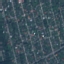
Land use / land cover: Residential